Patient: sex M, age 36
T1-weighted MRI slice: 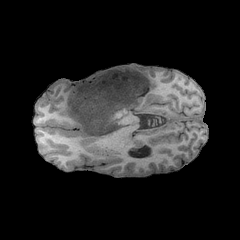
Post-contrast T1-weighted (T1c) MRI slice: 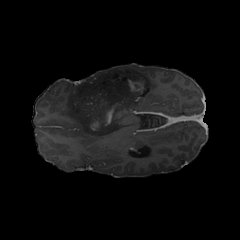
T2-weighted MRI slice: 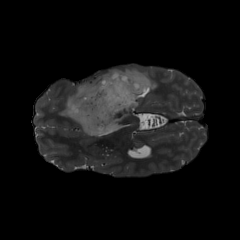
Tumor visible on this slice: yes
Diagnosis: Astrocytoma, IDH-mutant
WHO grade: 4